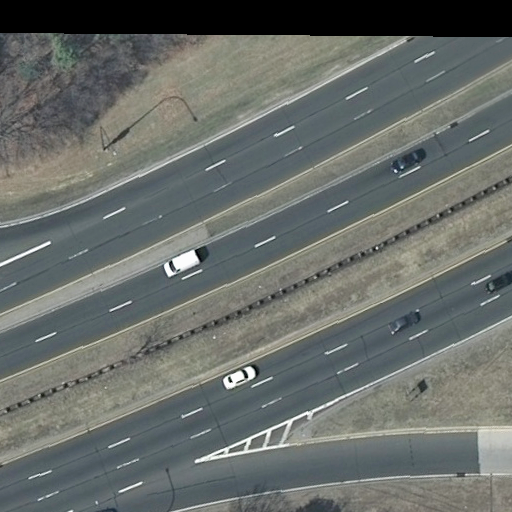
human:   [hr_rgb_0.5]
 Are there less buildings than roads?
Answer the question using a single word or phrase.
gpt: yes

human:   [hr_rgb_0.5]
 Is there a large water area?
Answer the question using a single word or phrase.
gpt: no

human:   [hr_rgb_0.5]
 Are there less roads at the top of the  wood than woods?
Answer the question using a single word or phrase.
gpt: no

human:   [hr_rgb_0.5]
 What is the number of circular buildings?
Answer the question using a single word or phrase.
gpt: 0

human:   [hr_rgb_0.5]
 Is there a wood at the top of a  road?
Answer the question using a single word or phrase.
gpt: no

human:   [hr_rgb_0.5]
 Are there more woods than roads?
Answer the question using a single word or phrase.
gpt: no

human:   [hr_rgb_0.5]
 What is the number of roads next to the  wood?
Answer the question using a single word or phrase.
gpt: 5

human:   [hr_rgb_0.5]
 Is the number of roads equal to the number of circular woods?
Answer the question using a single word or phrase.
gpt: no

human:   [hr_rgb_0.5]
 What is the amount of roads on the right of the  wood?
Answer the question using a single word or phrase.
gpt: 5

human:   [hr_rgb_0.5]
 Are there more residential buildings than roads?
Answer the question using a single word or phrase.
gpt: no

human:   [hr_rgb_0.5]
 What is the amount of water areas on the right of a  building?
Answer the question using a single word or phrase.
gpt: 0

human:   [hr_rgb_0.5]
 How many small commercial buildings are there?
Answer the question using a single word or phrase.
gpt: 0

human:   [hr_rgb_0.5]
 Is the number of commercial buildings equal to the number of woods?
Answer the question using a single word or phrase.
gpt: no

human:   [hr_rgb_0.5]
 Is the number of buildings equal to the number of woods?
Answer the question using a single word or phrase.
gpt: no

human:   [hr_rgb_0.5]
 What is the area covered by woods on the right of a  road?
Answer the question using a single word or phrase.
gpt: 0m2

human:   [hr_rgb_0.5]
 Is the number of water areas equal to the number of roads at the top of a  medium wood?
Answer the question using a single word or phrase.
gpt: yes

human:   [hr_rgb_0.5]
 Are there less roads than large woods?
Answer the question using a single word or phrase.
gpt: no

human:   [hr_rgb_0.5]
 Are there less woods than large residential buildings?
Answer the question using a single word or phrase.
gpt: no

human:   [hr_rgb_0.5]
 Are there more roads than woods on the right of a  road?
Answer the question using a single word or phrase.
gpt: yes

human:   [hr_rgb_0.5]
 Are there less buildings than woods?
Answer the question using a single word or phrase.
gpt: yes

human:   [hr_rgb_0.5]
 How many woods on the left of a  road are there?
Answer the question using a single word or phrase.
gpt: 1

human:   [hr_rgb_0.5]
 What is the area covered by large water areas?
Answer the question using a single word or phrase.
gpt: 0m2

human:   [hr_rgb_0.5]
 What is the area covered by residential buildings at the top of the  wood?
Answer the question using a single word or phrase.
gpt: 0m2

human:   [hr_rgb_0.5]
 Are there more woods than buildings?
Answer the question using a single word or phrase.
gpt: yes

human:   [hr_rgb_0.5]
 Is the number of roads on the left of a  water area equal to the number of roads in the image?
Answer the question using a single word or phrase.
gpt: no

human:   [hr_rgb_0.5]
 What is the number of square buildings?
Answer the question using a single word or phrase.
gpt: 0

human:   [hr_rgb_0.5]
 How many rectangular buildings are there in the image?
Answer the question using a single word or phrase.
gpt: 0

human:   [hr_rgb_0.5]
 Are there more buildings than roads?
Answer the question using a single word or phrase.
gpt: no

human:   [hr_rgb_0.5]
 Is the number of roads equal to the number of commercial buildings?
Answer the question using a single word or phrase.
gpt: no

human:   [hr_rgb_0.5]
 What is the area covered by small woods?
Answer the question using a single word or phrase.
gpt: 0m2

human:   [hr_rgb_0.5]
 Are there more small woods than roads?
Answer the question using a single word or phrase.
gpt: no

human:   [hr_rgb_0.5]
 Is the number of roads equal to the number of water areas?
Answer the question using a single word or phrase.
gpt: no

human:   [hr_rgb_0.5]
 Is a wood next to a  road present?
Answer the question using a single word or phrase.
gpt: yes

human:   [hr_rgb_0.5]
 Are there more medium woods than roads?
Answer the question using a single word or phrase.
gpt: no

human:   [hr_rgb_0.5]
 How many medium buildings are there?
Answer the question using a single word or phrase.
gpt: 0

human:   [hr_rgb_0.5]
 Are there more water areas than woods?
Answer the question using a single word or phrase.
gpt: no